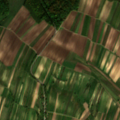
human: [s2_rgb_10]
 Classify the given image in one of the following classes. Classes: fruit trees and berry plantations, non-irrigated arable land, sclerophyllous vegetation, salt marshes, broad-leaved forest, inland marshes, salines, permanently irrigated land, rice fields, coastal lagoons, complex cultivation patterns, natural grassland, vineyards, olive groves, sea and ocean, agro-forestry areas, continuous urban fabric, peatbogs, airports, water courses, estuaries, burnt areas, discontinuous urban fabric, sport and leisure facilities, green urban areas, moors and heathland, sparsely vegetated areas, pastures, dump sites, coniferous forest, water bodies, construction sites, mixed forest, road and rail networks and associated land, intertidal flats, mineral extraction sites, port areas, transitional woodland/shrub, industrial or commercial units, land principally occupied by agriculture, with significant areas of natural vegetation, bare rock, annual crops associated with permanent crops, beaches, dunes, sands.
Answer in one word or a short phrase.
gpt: discontinuous urban fabric, non-irrigated arable land, vineyards, broad-leaved forest